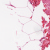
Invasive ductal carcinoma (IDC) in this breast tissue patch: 0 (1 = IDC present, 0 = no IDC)